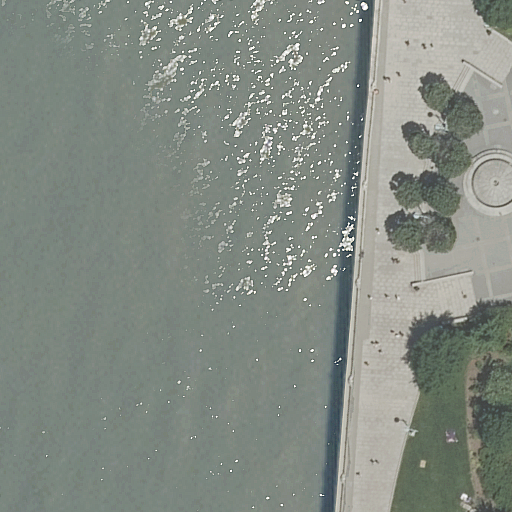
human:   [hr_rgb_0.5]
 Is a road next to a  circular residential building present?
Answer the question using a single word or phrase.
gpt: no

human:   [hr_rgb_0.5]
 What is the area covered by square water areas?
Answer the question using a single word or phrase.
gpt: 0m2

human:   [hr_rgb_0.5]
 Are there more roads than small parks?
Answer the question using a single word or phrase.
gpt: yes

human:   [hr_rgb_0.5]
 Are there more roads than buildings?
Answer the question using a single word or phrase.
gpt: yes

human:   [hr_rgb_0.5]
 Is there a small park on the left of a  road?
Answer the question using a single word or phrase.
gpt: no

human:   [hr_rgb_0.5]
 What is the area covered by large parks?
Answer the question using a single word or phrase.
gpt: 0m2

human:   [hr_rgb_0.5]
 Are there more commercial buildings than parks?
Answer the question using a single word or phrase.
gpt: no

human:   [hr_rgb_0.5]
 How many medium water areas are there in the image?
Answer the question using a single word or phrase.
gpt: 0

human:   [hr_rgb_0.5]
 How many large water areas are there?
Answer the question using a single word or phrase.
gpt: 1

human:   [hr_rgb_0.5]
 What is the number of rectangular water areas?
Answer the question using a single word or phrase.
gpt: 1

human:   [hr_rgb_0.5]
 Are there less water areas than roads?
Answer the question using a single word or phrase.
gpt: yes

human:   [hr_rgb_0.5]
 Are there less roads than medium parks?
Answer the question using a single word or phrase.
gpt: no

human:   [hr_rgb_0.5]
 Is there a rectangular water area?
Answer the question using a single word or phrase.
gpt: yes

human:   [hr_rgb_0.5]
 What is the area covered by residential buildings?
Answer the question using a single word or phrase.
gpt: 0m2

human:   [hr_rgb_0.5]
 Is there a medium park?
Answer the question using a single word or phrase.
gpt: no

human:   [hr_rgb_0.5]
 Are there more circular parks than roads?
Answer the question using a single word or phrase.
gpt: no

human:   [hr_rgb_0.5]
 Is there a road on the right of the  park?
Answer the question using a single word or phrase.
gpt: no

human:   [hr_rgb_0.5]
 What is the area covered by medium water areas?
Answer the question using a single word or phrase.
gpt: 0m2

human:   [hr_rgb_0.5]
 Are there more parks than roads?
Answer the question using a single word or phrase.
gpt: no

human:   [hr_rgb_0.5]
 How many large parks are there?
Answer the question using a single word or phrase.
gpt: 0

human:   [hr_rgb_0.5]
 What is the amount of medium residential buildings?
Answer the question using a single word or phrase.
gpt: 0

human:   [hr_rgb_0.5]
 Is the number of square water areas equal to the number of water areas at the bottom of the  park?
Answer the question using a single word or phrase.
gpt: yes

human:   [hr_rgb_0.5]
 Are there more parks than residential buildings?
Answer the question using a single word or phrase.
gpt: yes

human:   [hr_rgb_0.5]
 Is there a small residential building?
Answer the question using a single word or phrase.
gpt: no

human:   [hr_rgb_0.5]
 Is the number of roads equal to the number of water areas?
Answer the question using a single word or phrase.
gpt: no

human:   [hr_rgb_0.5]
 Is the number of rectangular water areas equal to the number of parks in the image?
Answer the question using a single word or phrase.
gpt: yes

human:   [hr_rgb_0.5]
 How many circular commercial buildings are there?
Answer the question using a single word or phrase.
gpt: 0

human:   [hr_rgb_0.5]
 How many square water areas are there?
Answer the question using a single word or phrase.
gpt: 0

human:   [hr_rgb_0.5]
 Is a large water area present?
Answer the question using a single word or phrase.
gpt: yes

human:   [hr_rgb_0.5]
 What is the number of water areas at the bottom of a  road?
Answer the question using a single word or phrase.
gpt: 0

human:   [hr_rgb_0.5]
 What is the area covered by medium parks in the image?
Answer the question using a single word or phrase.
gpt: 0m2

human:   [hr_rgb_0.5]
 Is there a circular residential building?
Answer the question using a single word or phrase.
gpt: no

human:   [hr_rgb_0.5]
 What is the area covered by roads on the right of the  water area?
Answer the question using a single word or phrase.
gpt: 0m2

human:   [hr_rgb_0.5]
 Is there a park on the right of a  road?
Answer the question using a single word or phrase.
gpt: yes

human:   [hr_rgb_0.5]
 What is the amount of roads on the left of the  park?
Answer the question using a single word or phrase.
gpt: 3

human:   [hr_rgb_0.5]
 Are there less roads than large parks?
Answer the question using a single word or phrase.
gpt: no